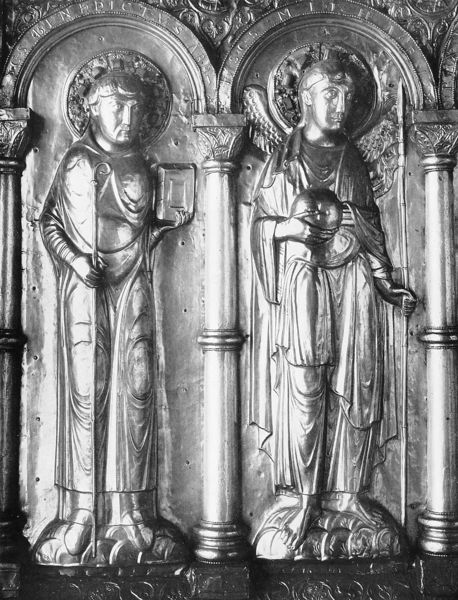
Titel: Goldaltar von Basel
Standort: Herstellungsort: Basel (EU - CH)
Institution: Paris, Musée de Cluny
Schlagwörter: flügel, männer, säulen, bibel, sockel, engel, relief, schrift, bogen, stab, lanze, detail, metall, foto, buch, kugel, kapitell, heiligenschein, mönche, heilige